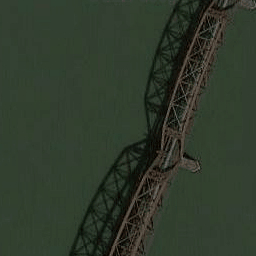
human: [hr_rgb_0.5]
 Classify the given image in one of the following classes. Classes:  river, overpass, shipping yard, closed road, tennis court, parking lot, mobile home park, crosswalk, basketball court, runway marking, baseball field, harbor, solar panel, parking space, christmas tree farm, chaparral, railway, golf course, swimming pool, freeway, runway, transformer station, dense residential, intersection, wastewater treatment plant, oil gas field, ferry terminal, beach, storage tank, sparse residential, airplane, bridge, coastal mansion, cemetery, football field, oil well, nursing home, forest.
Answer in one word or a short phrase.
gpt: bridge